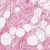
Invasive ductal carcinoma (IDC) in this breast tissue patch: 0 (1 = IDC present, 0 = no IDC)